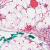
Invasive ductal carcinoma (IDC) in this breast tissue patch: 0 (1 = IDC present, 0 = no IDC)